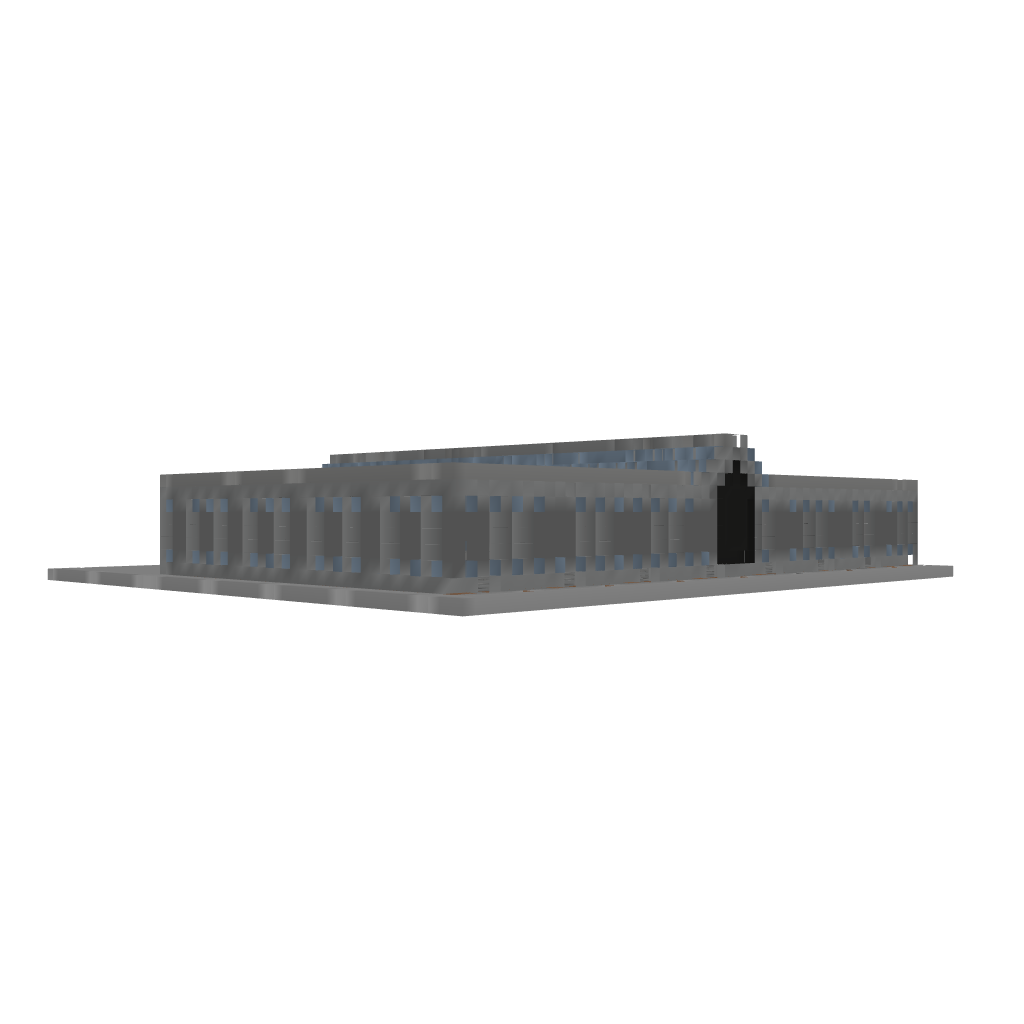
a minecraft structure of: medieval - town hall